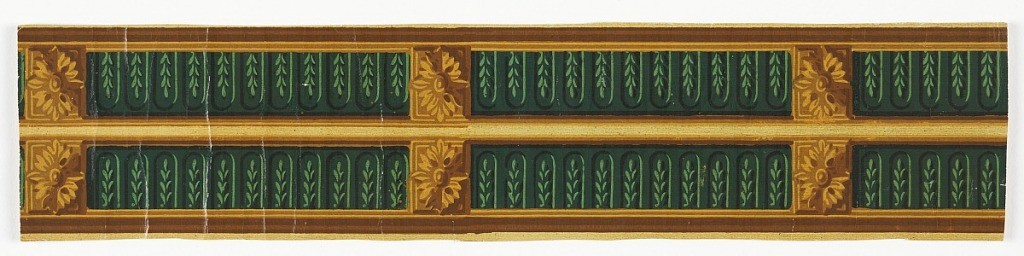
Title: Border
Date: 1875
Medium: Block-printed
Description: Narrow border, printed two across, each a mirror image of the other. Cabled fluting, with acanthus boss at regular intervals.